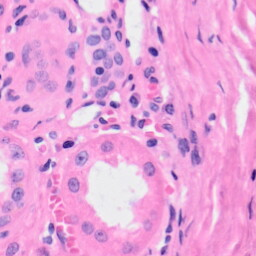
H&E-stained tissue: Kidney